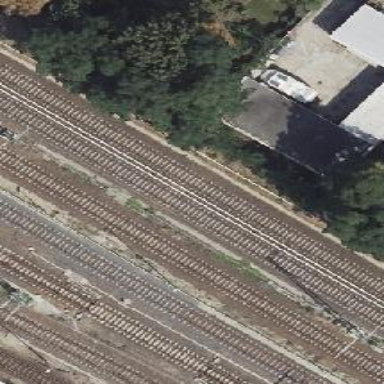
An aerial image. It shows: Railway signal.